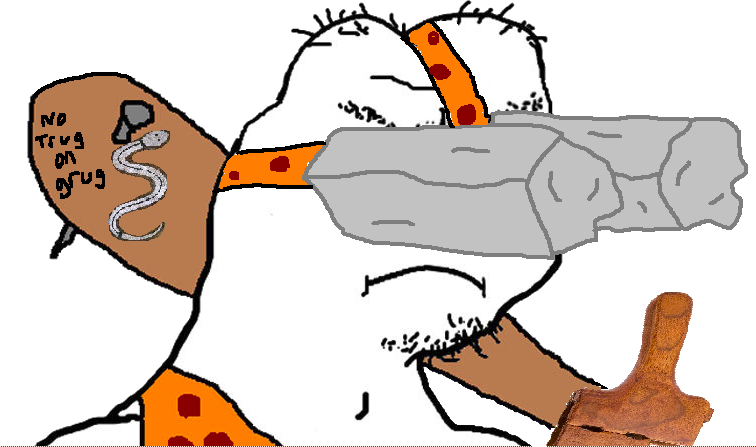
Label: 5_Grug